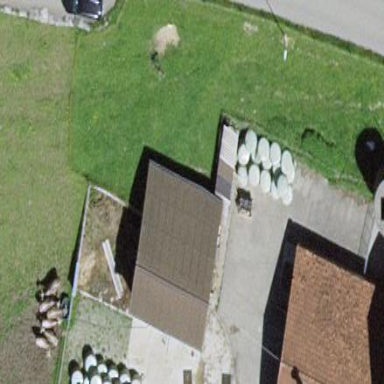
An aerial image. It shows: Shed building.